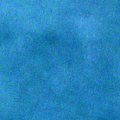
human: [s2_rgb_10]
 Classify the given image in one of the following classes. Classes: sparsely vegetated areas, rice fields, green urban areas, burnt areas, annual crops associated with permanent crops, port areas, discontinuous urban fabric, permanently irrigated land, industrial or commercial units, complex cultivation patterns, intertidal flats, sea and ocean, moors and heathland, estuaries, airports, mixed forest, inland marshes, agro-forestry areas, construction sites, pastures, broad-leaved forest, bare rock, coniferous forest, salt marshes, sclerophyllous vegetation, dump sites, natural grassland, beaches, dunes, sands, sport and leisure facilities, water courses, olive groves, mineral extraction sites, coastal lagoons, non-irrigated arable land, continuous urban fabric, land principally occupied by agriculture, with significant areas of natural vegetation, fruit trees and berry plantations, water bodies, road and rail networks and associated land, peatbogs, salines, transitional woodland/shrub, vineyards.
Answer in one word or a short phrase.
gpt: sea and ocean